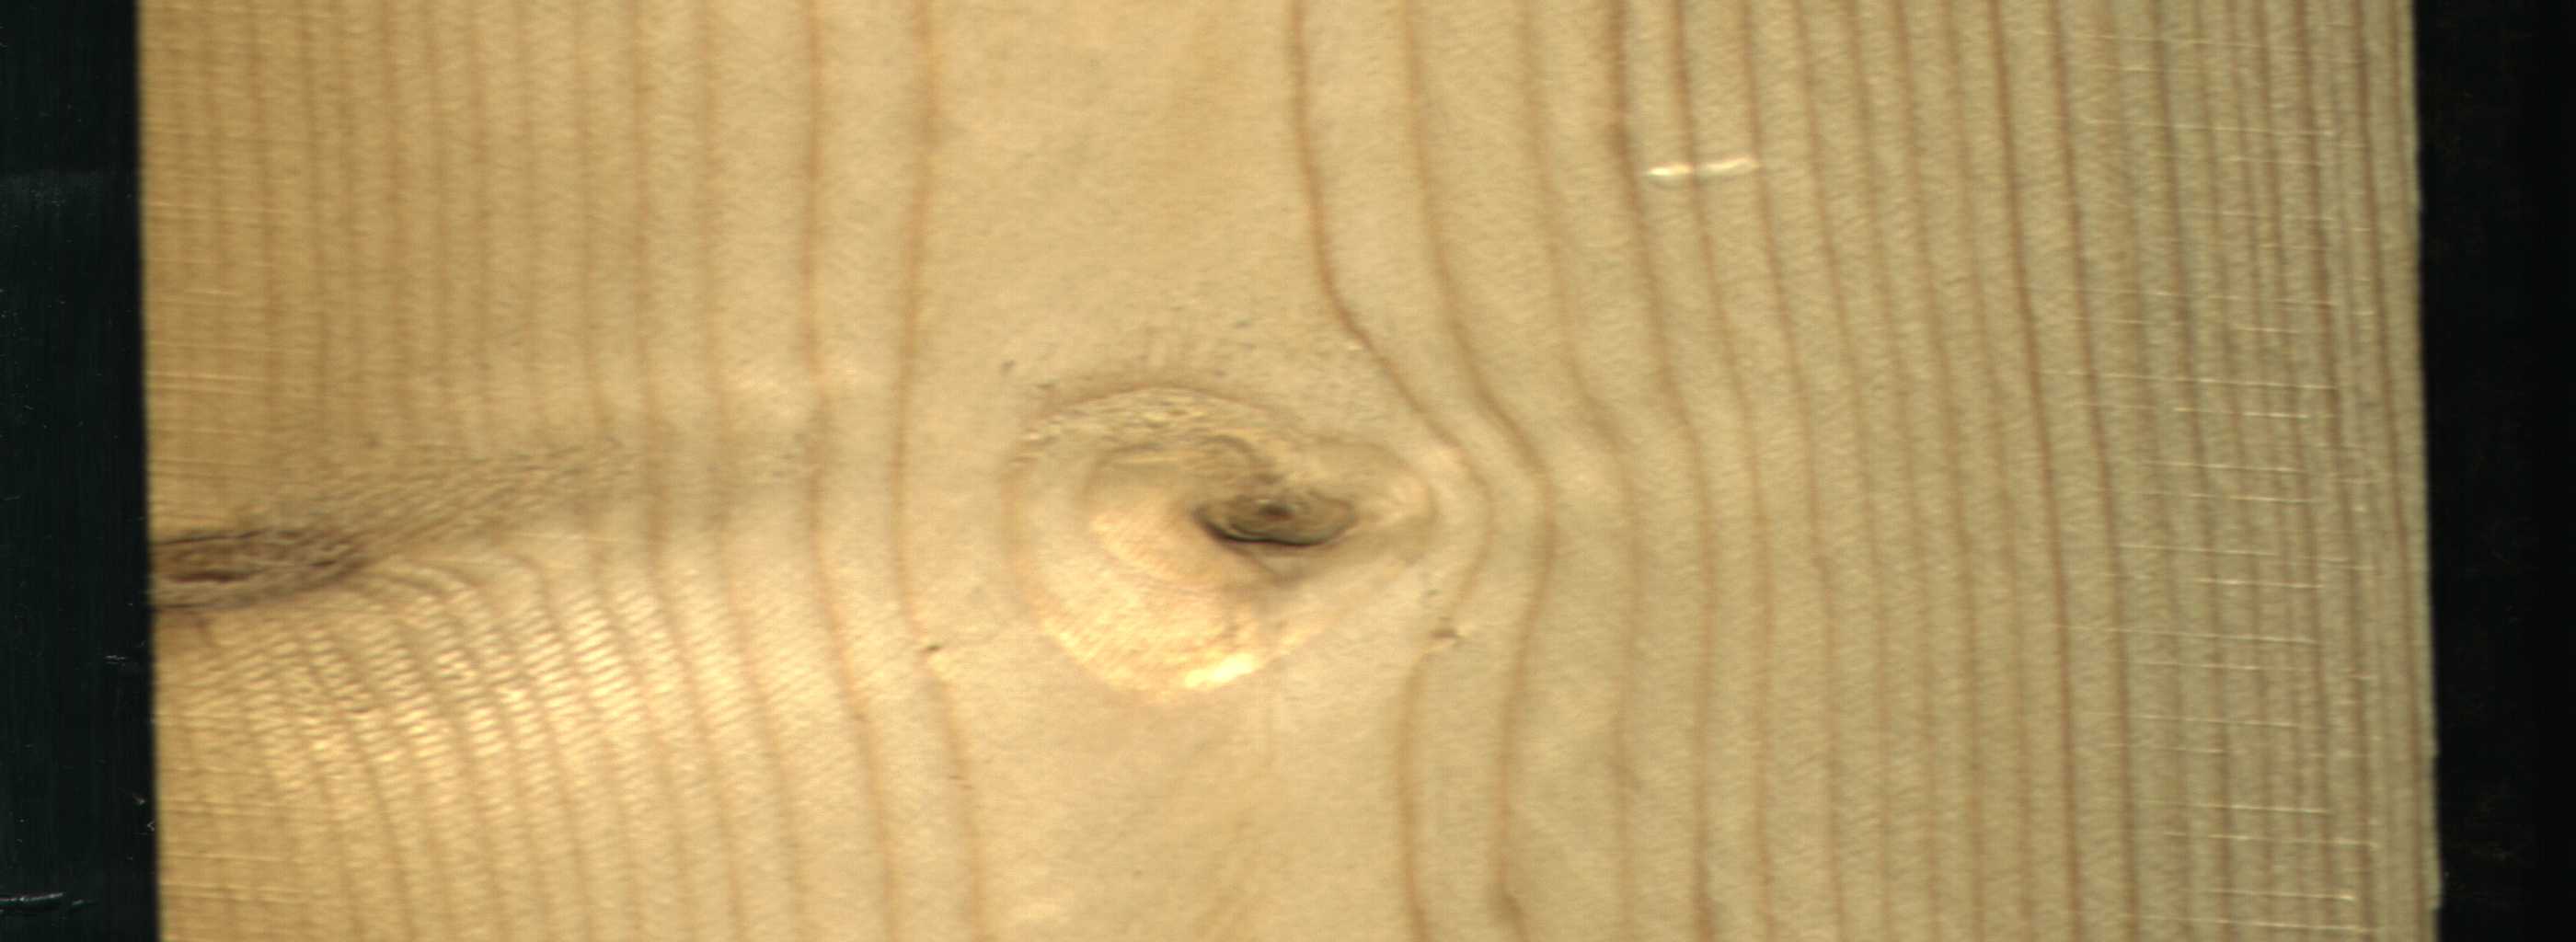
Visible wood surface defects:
Dead_Knot
Live_Knot